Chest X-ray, AP view. Patient: 25 years old, sex M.
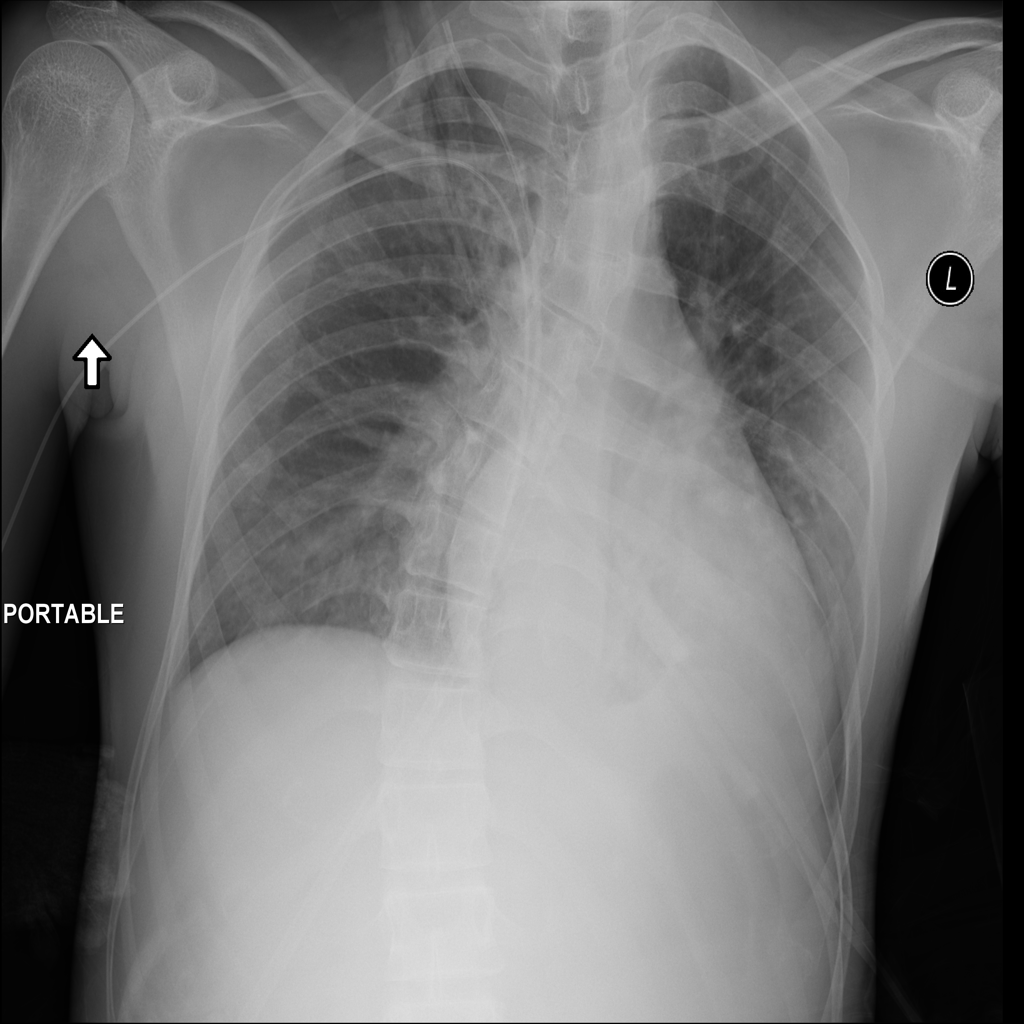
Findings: No Finding